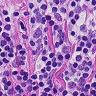
Metastatic tissue present: no